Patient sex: M
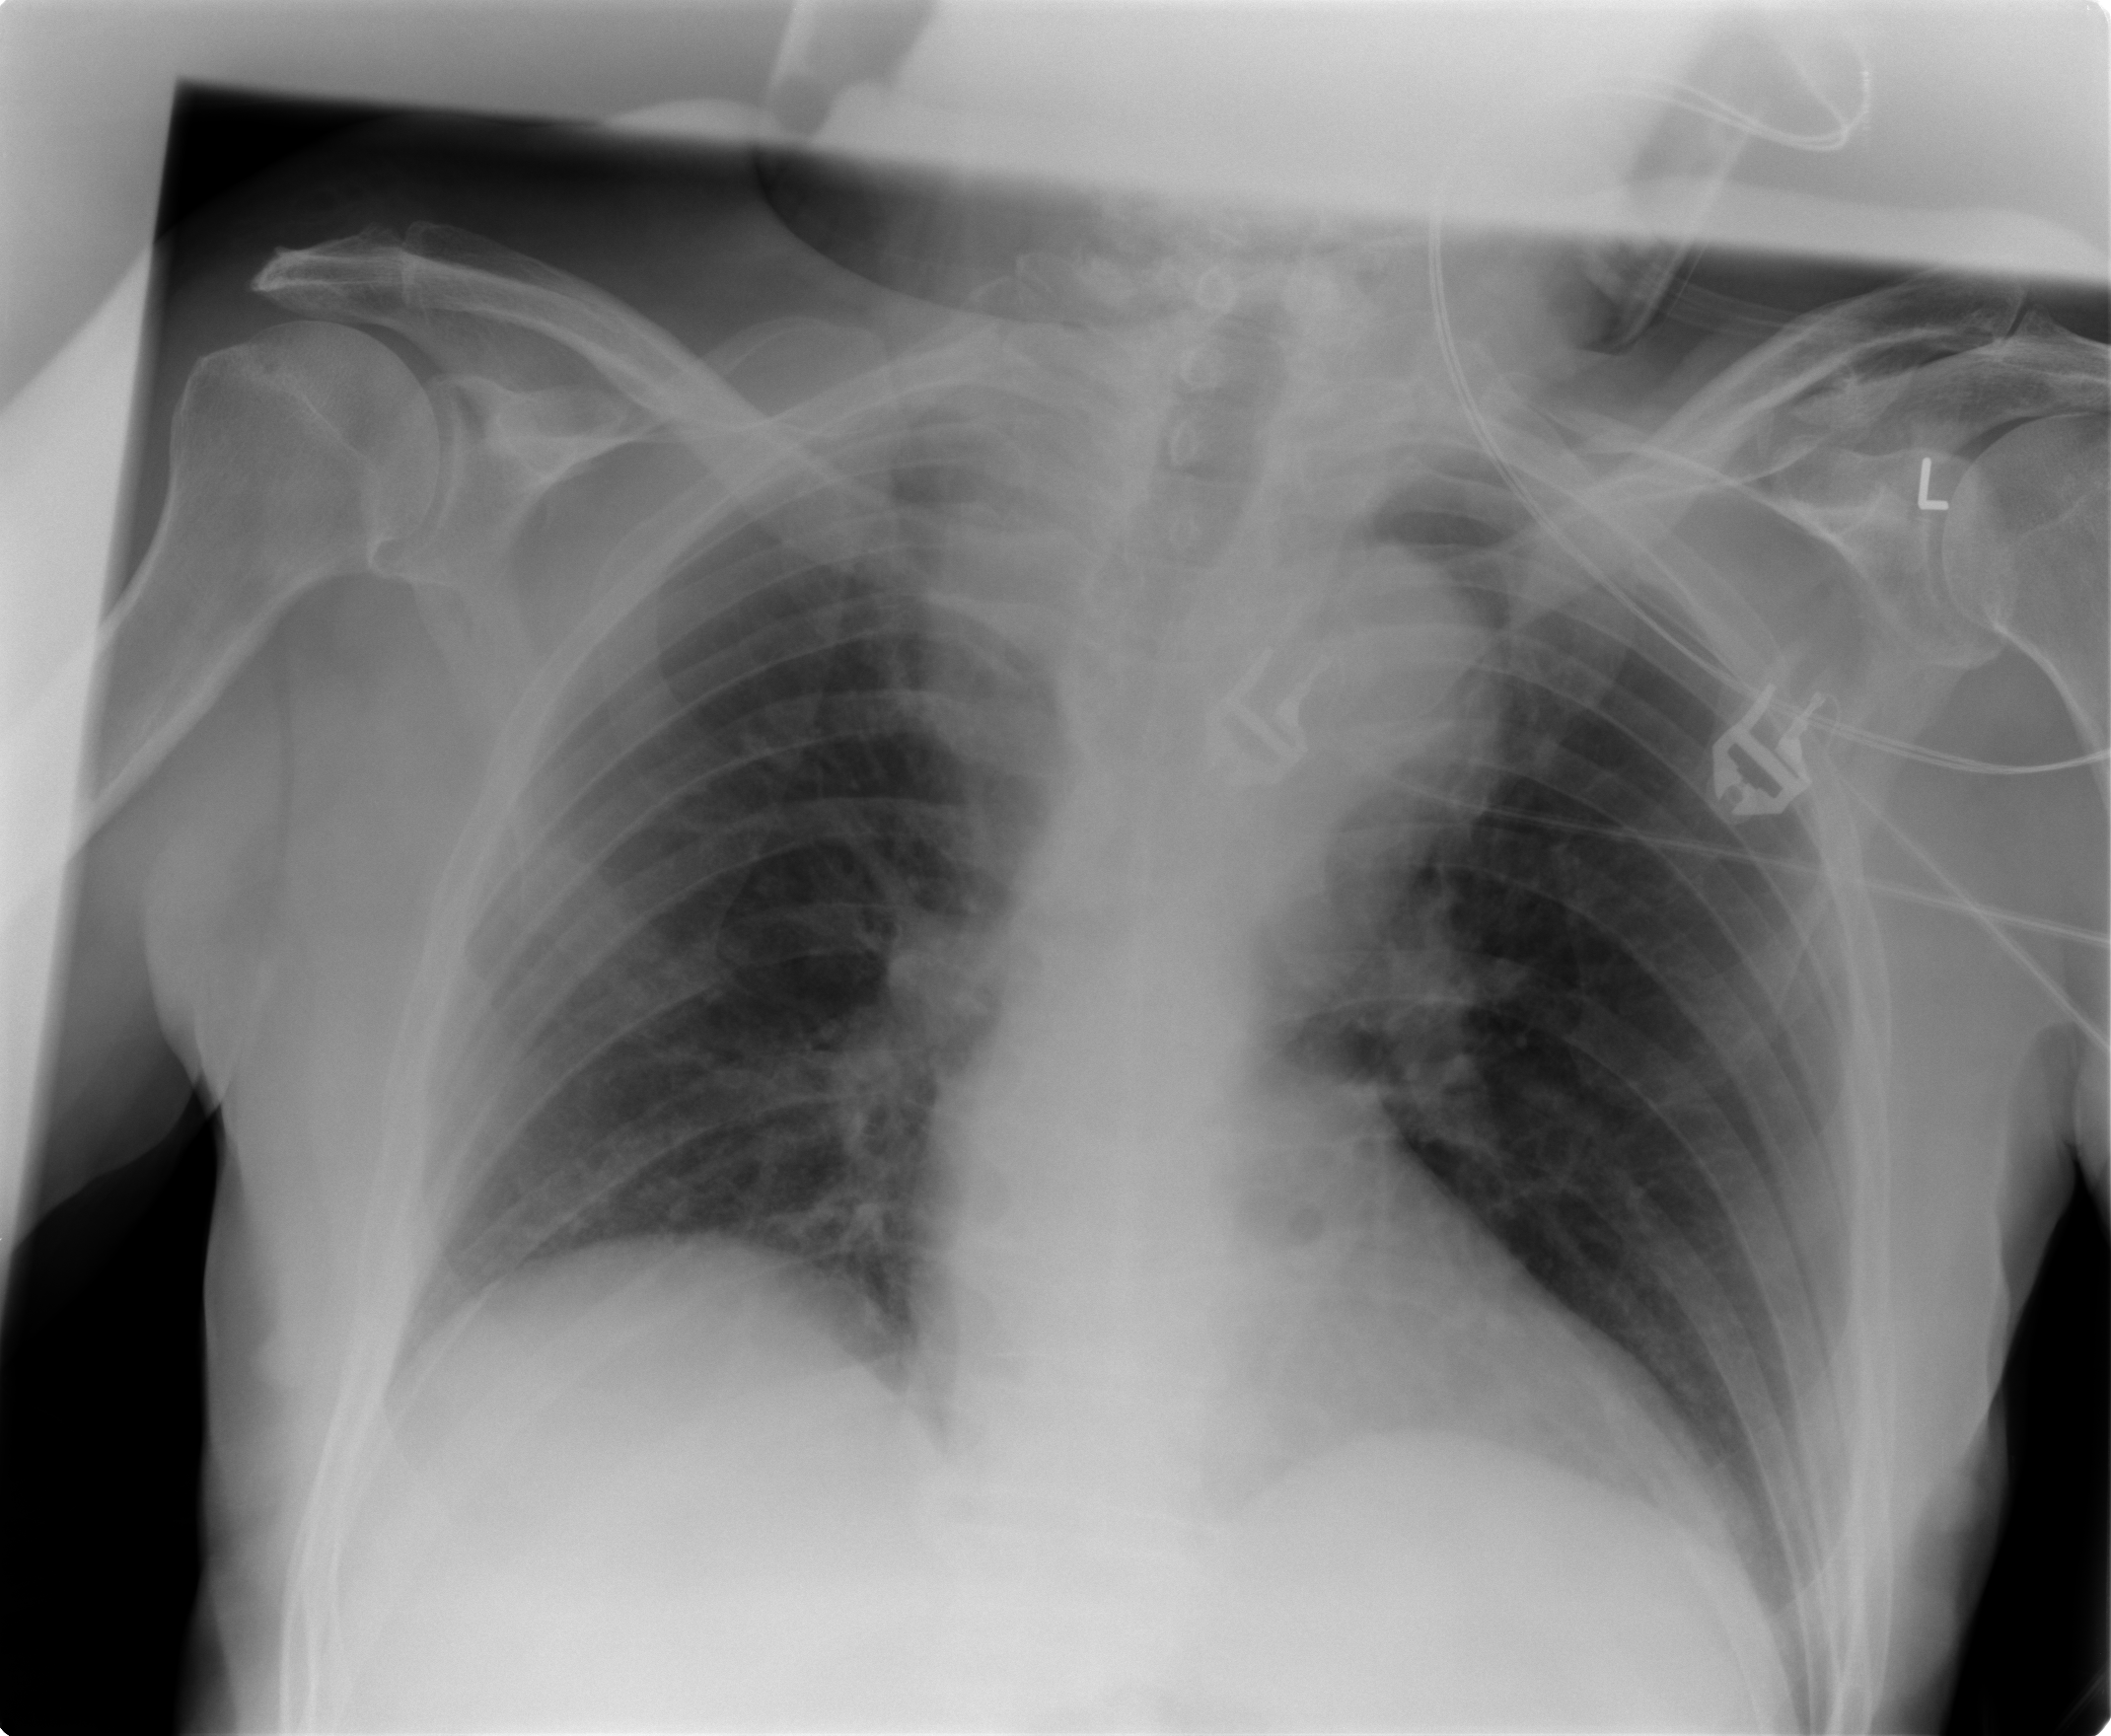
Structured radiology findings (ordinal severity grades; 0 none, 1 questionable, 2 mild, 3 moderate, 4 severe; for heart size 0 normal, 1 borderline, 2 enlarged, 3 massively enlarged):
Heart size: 0
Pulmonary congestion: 0
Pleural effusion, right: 0
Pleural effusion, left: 0
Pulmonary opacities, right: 0
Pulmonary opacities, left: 0
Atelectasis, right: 1
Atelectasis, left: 0